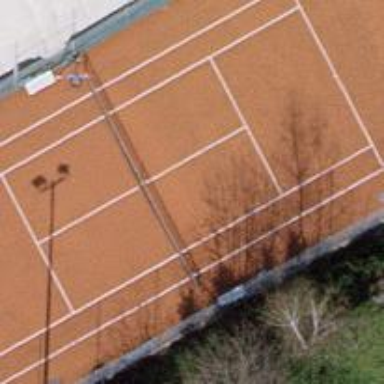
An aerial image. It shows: Tennis court on the leisure land pitch.